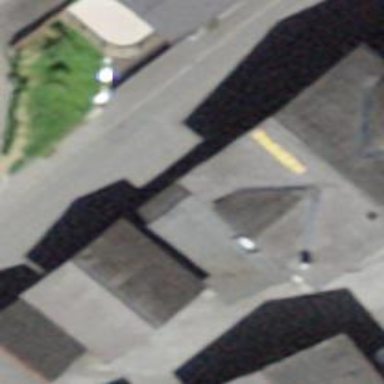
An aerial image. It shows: Restaurant.